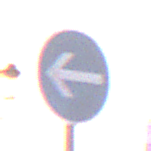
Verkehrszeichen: VorgeschriebeneFahrtrichtungHierLinks
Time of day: SunriseSunset
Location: Outdoor (Urban)
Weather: Clear
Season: NotSpecified
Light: Natural